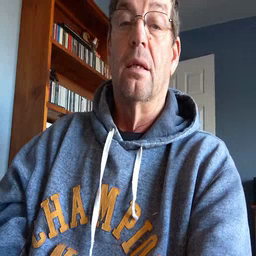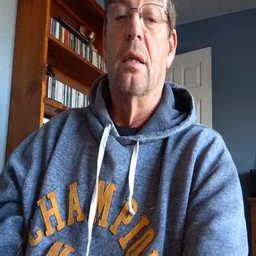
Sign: tongue